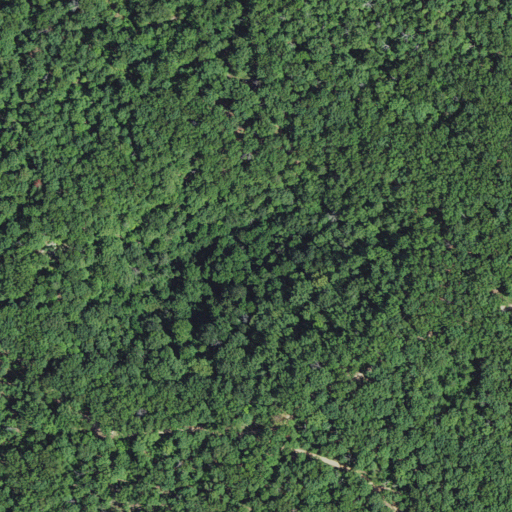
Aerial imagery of depression(s) in Missouri named Forty Acre Sinkhole containing deciduous forest and open development